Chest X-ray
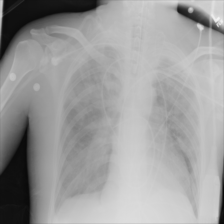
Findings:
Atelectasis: negative
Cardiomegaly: negative
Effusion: negative
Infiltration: positive
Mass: negative
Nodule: negative
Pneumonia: negative
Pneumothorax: negative
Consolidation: negative
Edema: negative
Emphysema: negative
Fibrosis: negative
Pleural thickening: negative
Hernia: negative